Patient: sex M, age 57
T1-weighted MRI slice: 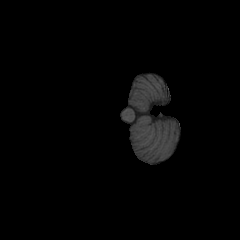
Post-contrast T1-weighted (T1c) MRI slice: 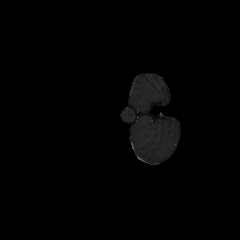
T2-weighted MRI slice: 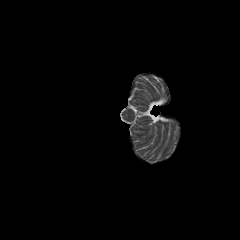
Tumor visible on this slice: no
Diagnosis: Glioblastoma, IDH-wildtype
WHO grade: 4